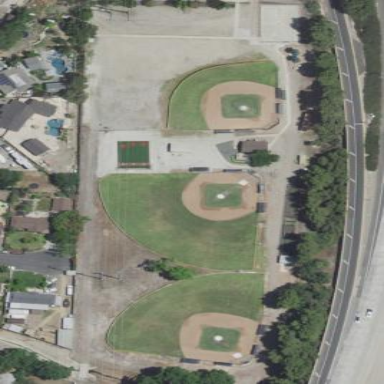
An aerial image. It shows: Sports centre specializing in baseball.